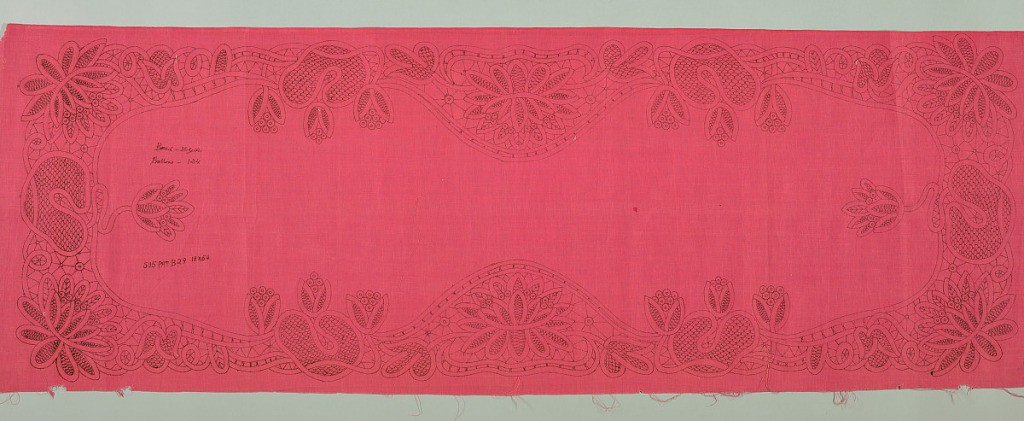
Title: Lace pattern
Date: ca. 1905
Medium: cotton Technique: plain weave fabric printed with pattern for premade tape lace
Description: Printed lace pattern for machine made tape lace.